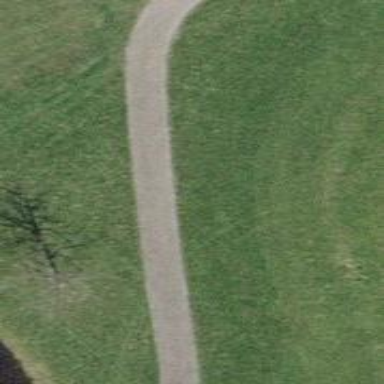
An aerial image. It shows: Footway that serves as golf cart path.